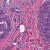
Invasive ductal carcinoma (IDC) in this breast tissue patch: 1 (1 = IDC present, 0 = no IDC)